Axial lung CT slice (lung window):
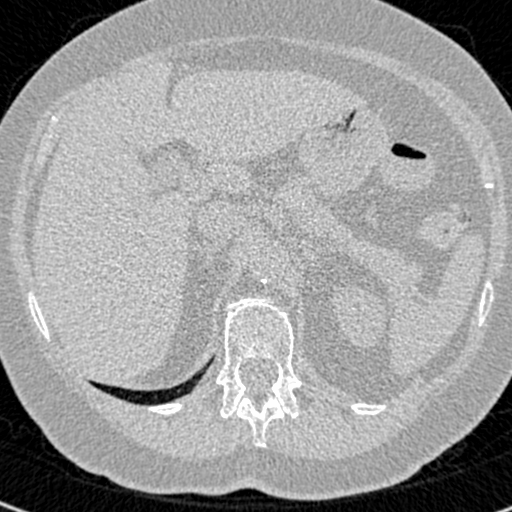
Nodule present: no